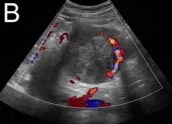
Ultrasound and contrast-enhanced computed tomography (CT) images of myxoid liposarcoma (MLS) of the left kidney invading the pancreas. (A,B) A heterogeneous hypoechoic mass measuring approximately 7.8 cm x 7.0 cm was observed in the upper middle part of the left kidney with indistinct borders. Color Doppler flow imaging (CDFI) revealed the presence of grade II flow signal within the mass.
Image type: radiology (ultrasound)